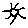
Label: sun